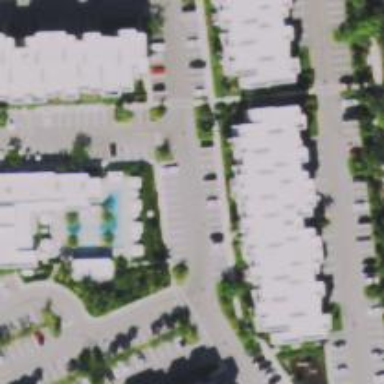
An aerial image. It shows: Parking space is available.